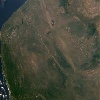
Label: land